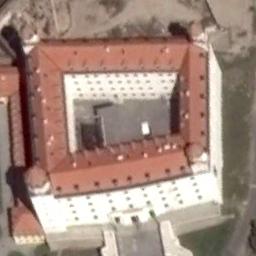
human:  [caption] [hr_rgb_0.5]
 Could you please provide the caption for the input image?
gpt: Many trees of different sizes are beside the palace .

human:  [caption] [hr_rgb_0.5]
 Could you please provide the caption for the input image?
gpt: The palace was built in a forest .

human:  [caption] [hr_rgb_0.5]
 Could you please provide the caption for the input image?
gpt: The palace is on the bare land .

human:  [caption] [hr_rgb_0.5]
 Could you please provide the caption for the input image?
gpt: The brown palace has a courtyard and four towers .

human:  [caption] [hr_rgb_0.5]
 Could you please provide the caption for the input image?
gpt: A palace with brown roofs and white walls .